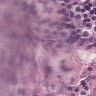
Metastatic tissue present: yes